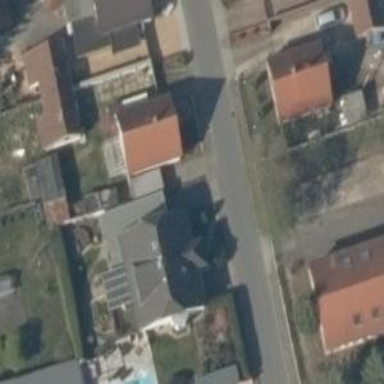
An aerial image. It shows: Detached building.